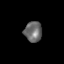
Tissue: prostate
Cell type: T cells
Senescence score: 0.7319
Nuclear area (px): 341
Mean DAPI intensity: 109.742